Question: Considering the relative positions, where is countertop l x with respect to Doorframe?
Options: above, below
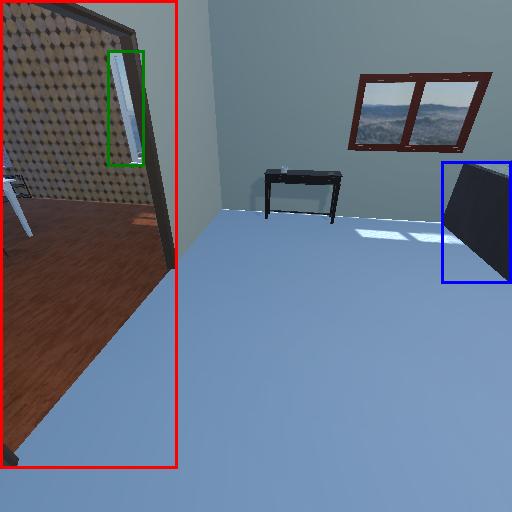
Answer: above